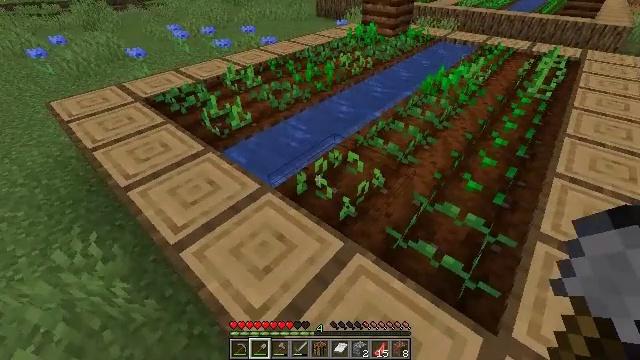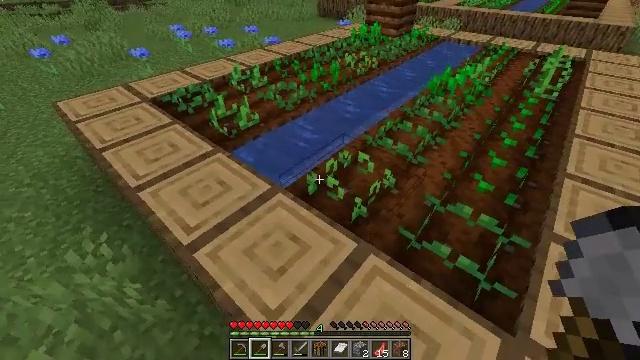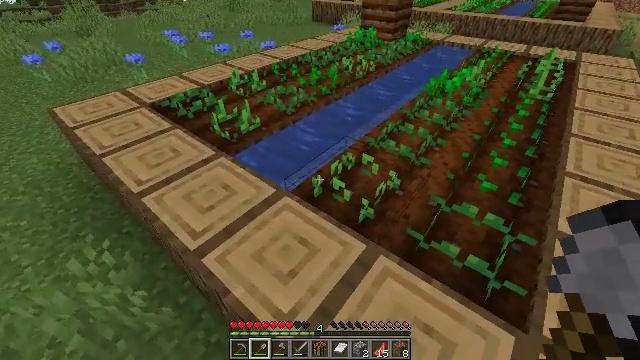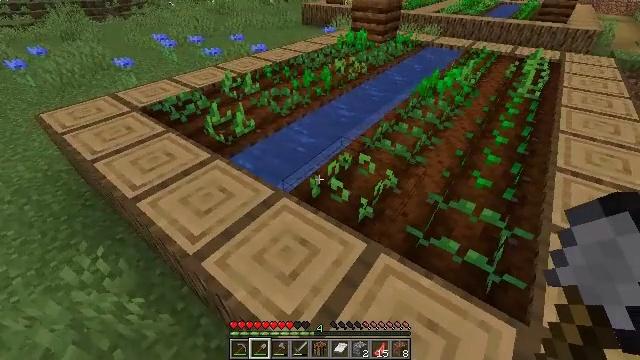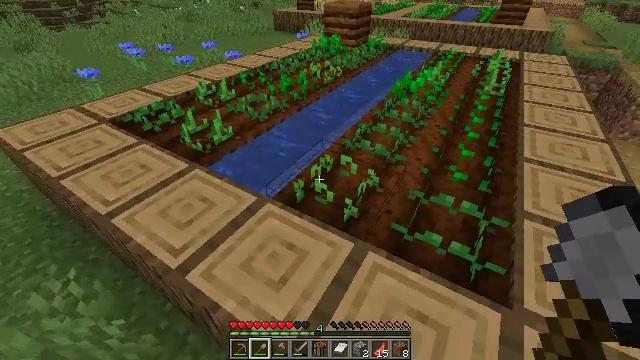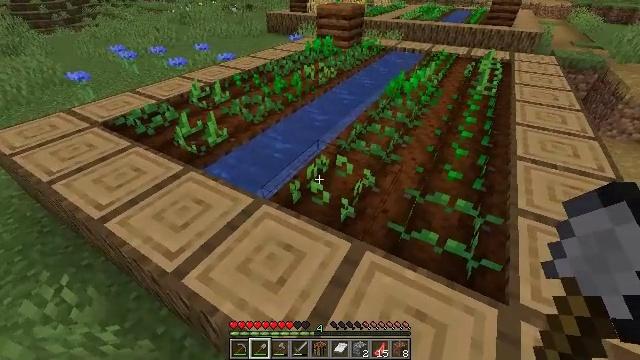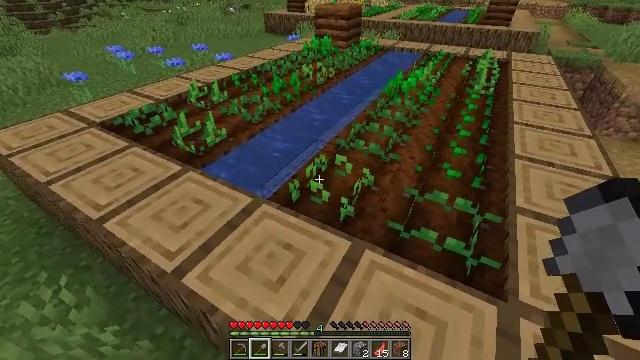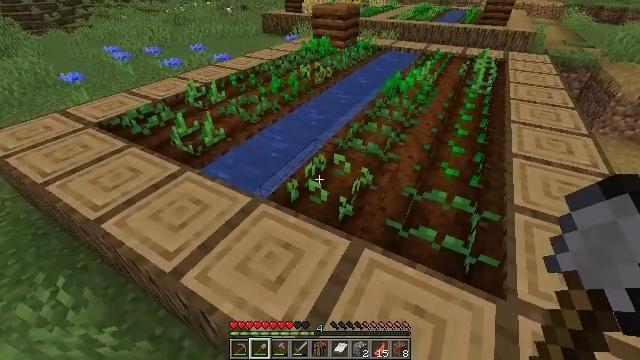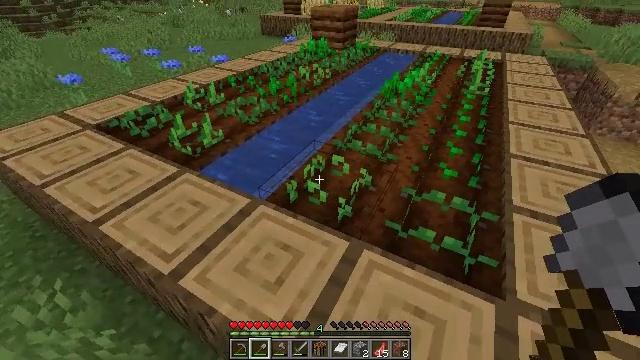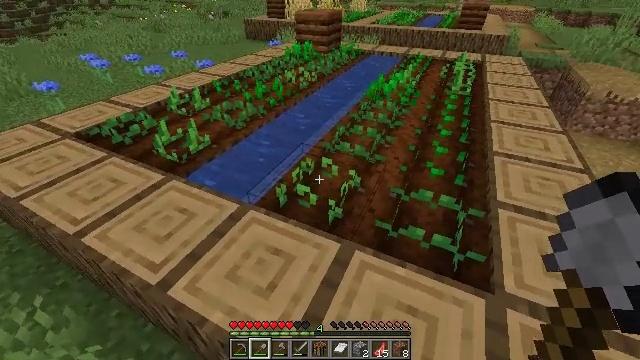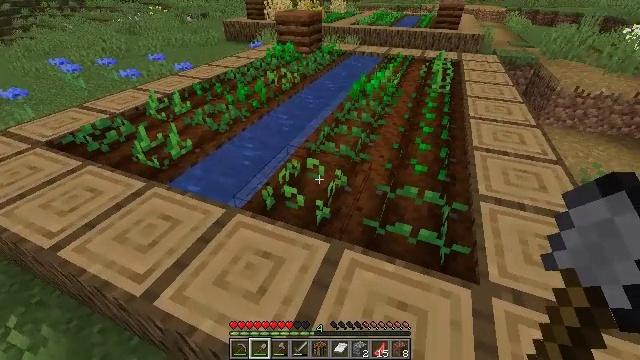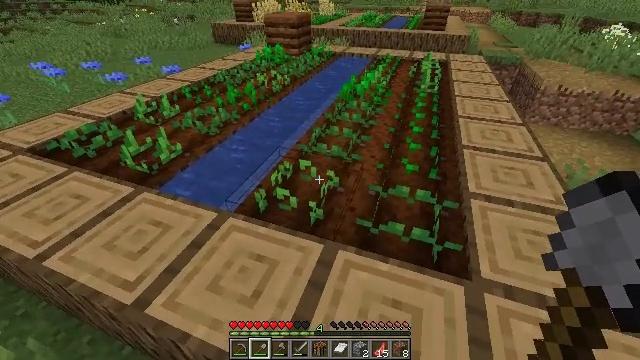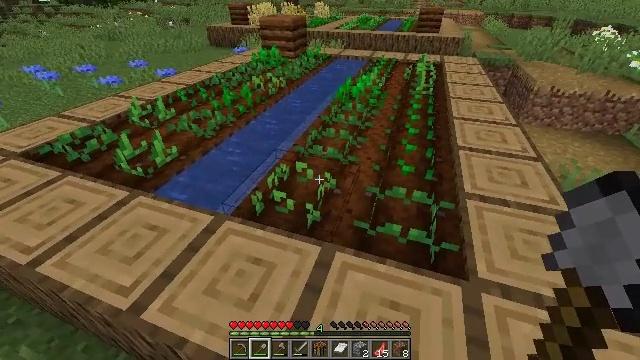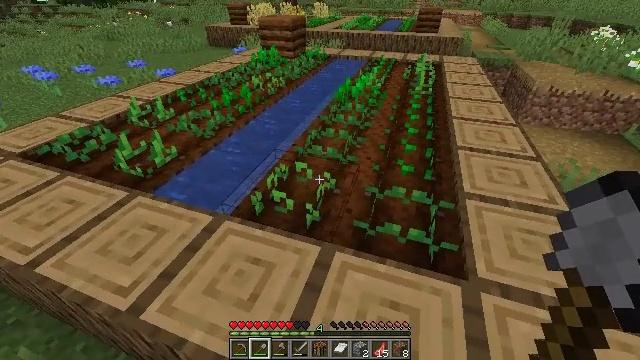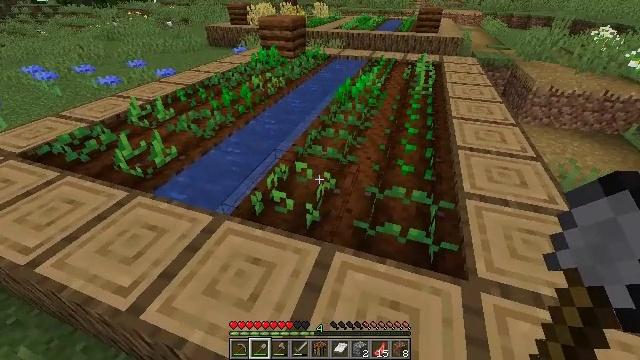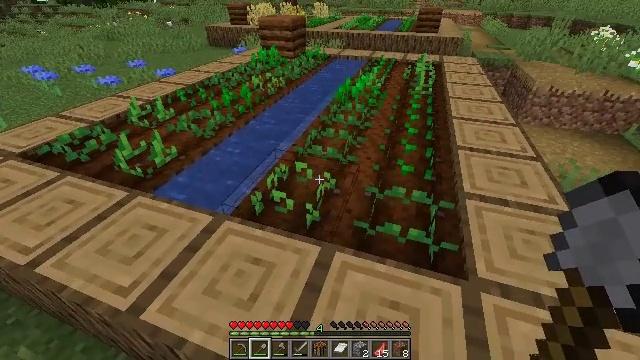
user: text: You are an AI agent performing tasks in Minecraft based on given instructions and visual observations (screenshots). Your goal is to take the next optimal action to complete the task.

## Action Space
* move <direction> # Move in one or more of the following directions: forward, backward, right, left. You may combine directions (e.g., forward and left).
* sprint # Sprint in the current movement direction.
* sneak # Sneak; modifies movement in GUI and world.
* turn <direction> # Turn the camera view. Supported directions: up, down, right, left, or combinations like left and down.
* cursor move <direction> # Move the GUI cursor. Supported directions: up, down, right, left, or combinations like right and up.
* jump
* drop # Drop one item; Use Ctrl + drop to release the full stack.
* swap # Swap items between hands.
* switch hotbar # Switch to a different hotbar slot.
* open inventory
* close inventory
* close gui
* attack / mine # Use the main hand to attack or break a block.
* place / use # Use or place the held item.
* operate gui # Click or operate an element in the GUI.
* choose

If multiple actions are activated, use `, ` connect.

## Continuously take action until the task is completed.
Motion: motion action
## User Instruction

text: Gather beetroots by breaking the plants.
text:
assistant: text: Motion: attack / mine
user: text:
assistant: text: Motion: turn right, attack / mine
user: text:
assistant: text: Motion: turn right, attack / mine
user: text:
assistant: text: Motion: turn right, attack / mine
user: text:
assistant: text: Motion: turn right, attack / mine
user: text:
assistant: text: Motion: attack / mine
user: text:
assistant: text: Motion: attack / mine
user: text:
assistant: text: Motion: no_op
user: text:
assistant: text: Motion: turn right
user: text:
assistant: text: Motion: turn right
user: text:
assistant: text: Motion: turn right
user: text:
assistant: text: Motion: no_op
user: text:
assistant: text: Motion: no_op
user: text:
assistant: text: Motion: no_op
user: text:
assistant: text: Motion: no_op
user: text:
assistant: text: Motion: no_op
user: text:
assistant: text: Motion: attack / mine
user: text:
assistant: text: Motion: attack / mine
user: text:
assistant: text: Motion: move forward, attack / mine
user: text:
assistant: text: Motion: move forward
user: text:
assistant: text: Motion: no_op
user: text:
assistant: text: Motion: turn down
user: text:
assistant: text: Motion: turn down
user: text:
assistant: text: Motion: no_op
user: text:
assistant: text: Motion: no_op
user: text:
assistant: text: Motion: no_op
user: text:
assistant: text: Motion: no_op
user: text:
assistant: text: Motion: no_op
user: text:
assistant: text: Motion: no_op
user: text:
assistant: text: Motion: no_op